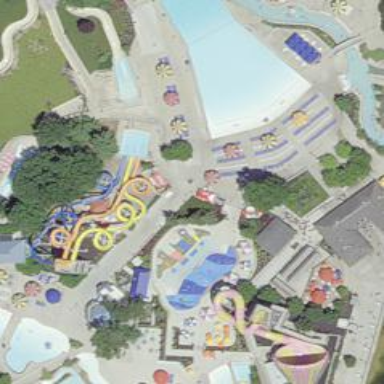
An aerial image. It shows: Water slide attraction.